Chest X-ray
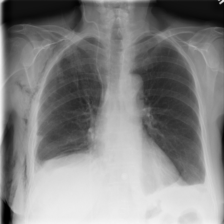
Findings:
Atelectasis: negative
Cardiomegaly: negative
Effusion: positive
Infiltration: negative
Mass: negative
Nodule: negative
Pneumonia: negative
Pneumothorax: positive
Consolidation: negative
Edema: negative
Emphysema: positive
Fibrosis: negative
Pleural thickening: negative
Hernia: negative